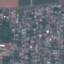
Land use / land cover: Residential